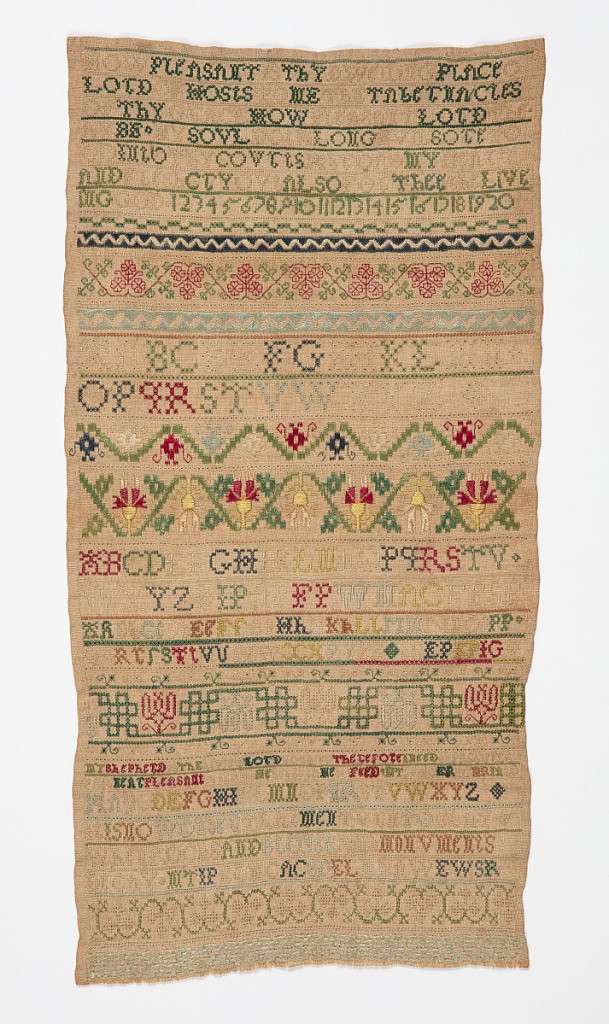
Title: Sampler
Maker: Unknown
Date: ca. 1760
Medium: linen, silk Technique: embroidered using satin, double running, cross, and Algerian eye stitches
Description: Rectangular sampler with narrow bands of verse, pattern bands of zigzags, flowers, Chinese frets, alphabets, and numerals. Embroidered in shades of green, red, yellow, and blue on a tan linen ground.

Verse at top:
How pleasant is thy dwelling place o Lord of Hosts to me
The tabernacles of Thy Grace how pleasant Lord they be
My soul doth long full sore to go into Thy courts,
My heart and flesh cry out for Thee, the living God

Verse at bottom:
My shepherd is the living Lord, and nothing therefore I need
In pastures fair near pleasant streams he setteth me to feed
It is no wonder that men to turn to clay, when rocks and stones and monument decay